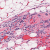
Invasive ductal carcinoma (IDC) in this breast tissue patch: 1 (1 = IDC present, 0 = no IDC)